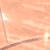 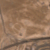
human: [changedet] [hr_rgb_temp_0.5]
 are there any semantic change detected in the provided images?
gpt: One wide road and different narrow ones appear in the desert.